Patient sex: M
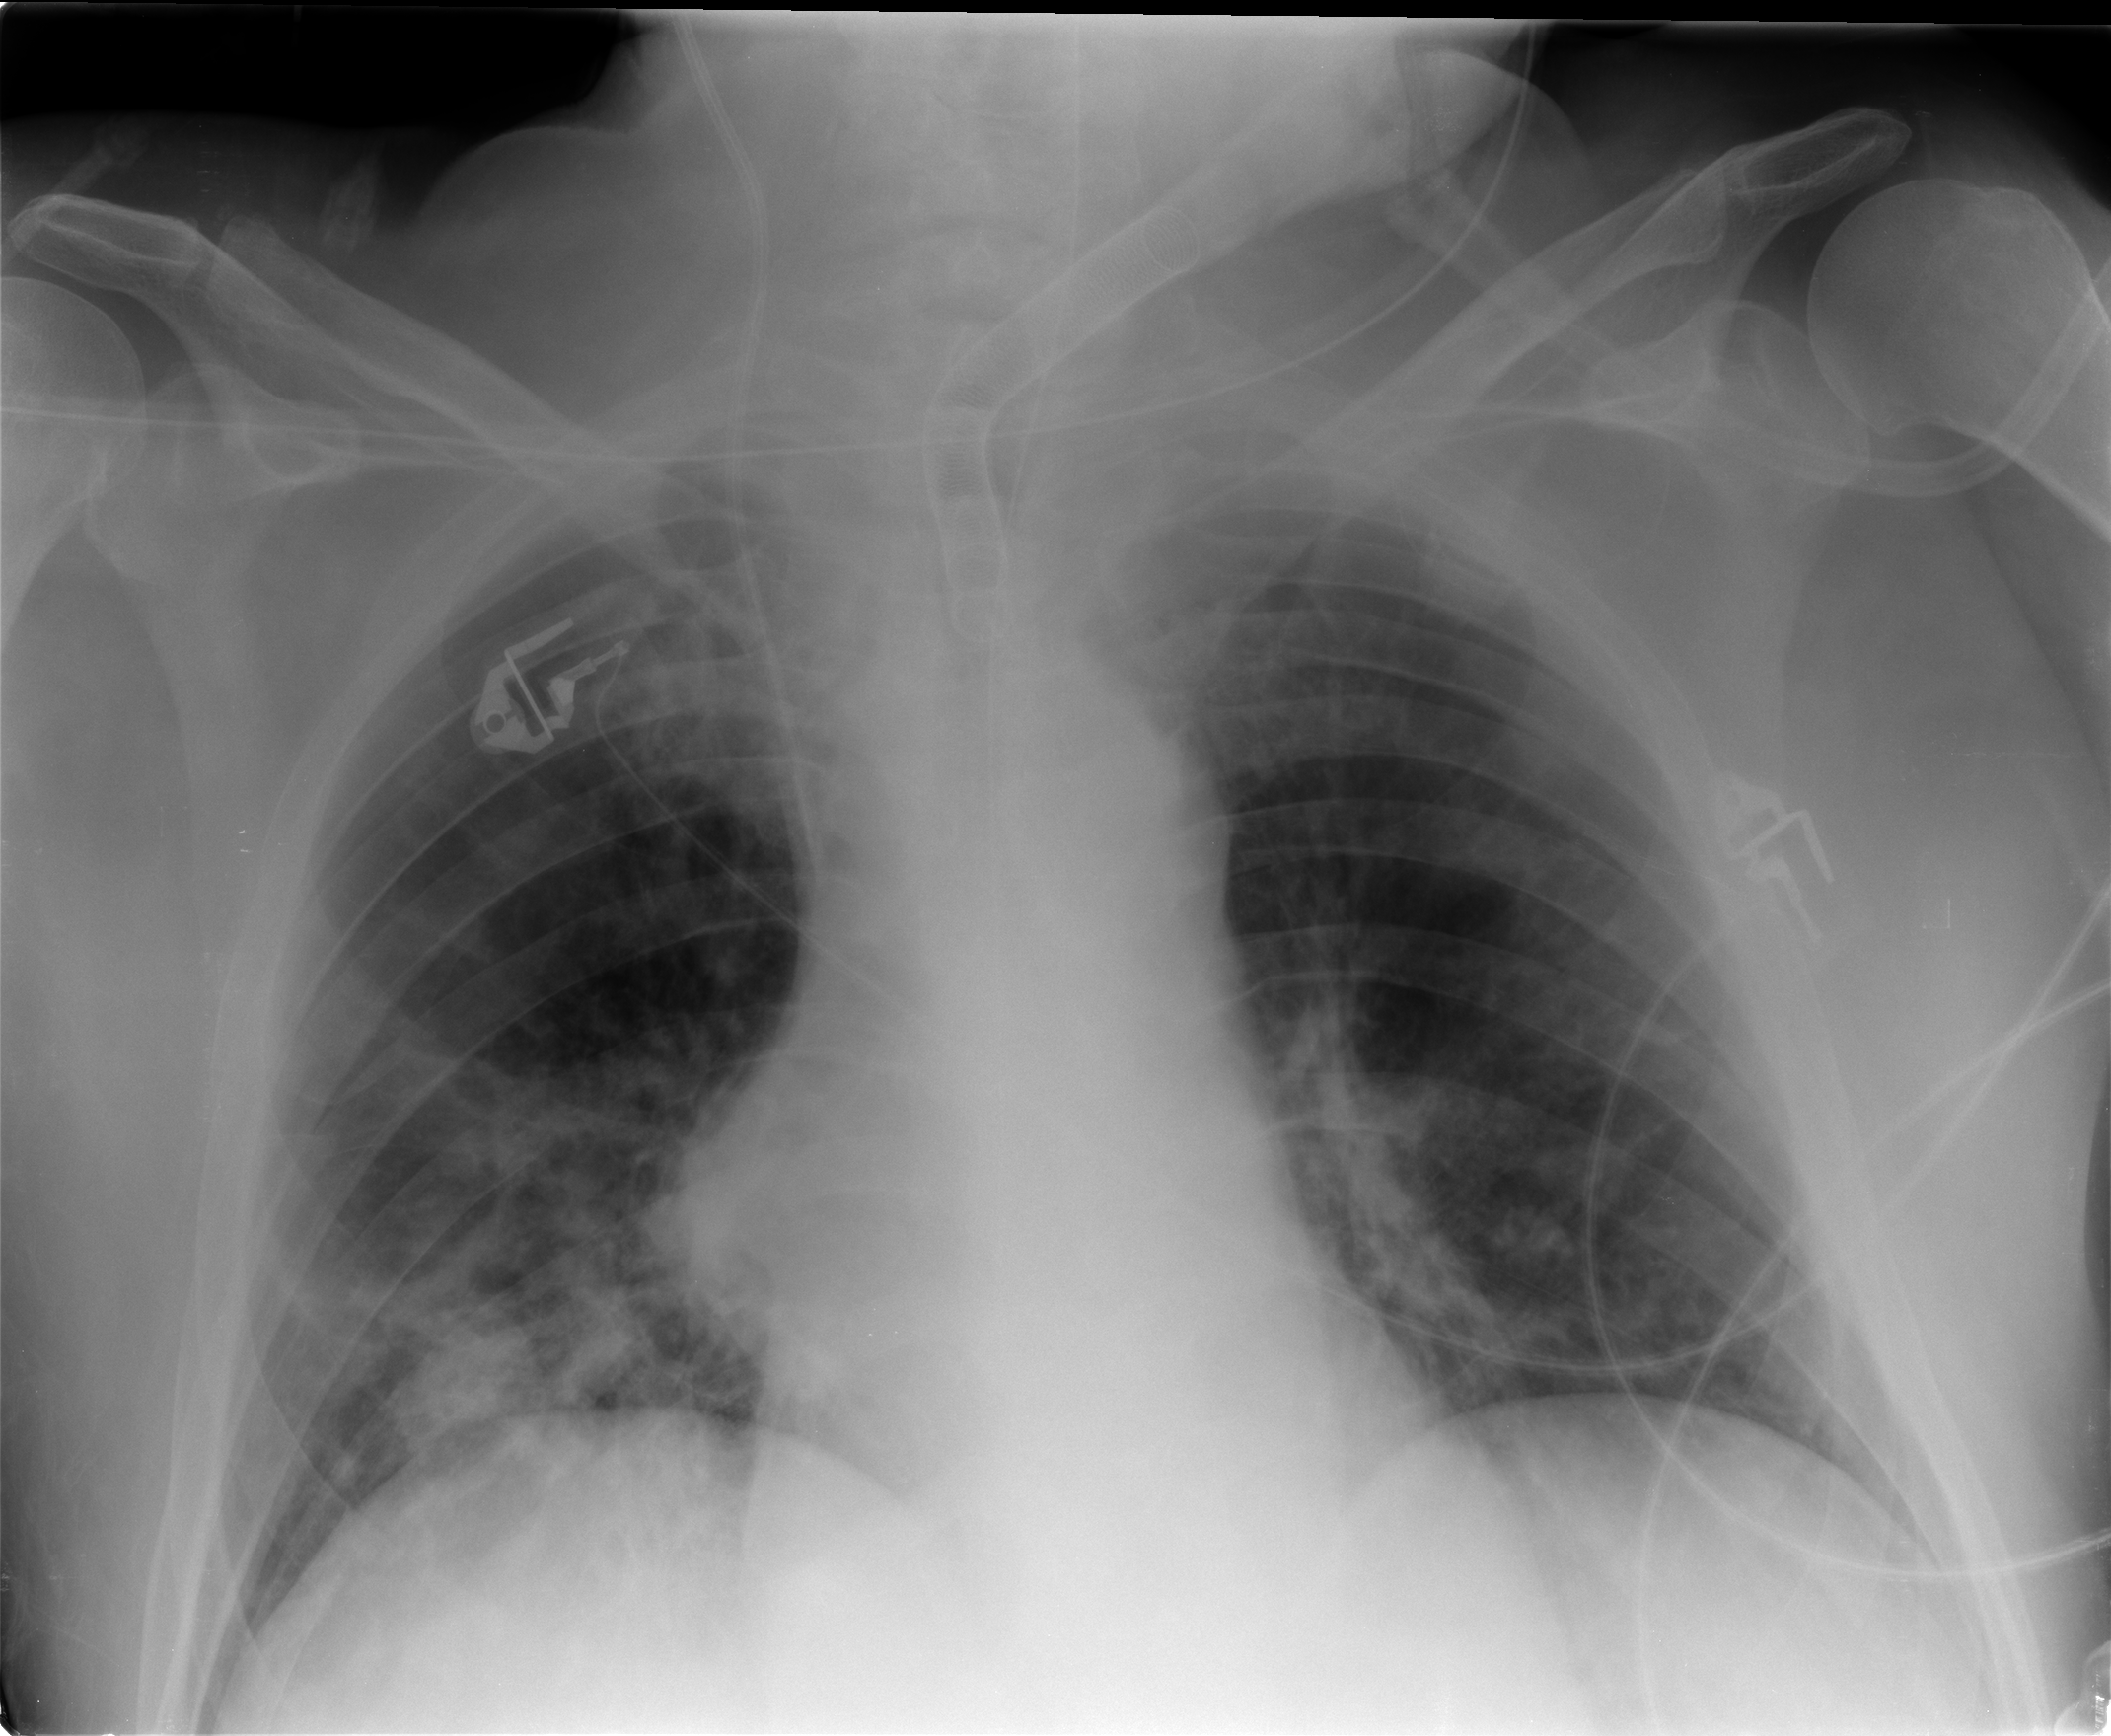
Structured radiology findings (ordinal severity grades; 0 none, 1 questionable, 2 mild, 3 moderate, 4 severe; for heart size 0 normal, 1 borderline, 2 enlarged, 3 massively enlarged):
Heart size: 0
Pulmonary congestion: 0
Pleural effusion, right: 0
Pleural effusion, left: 0
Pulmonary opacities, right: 3
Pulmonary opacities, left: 0
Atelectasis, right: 2
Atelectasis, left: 2